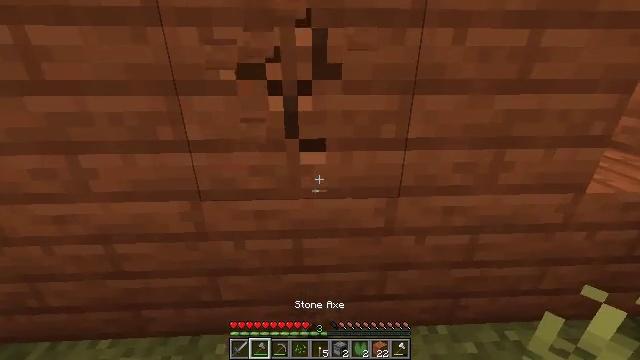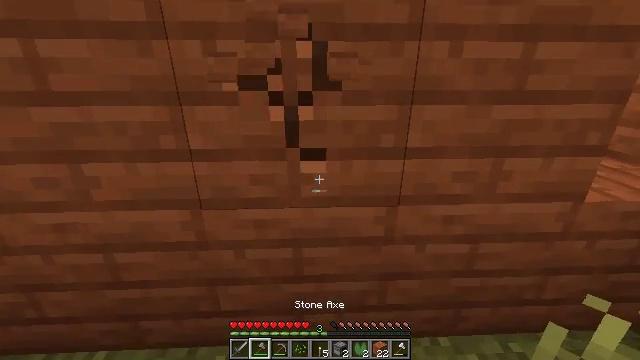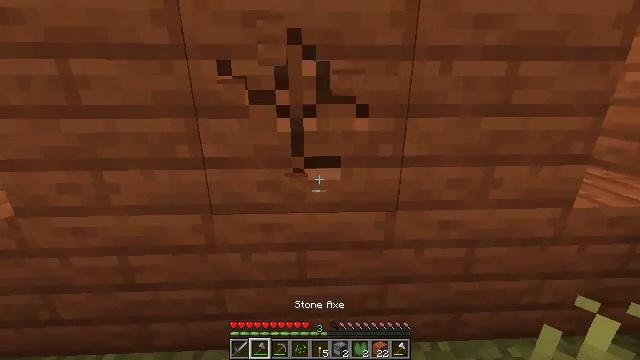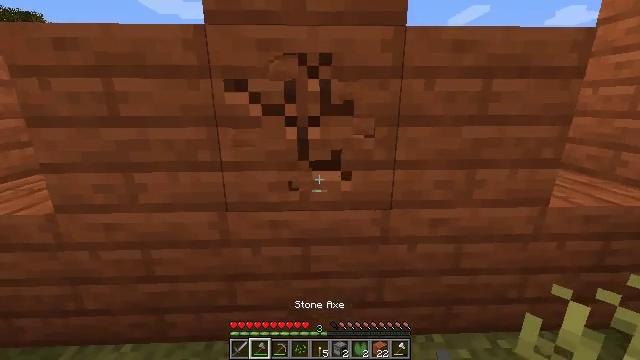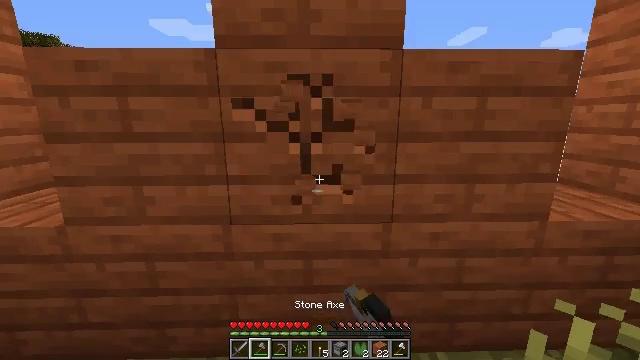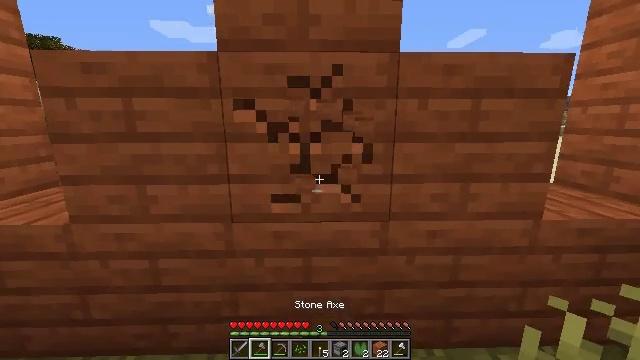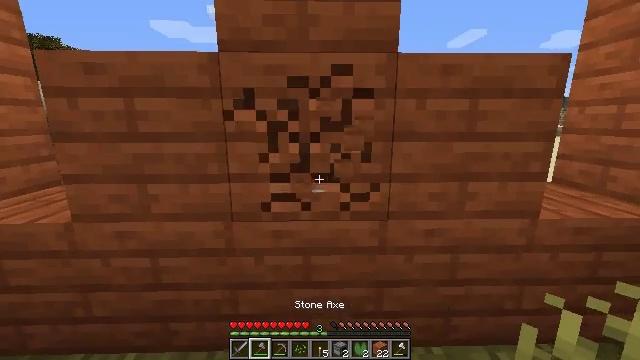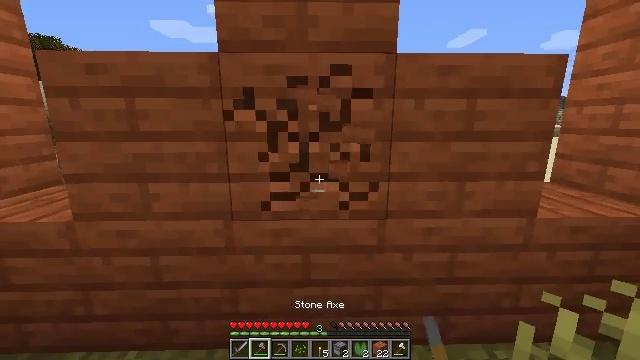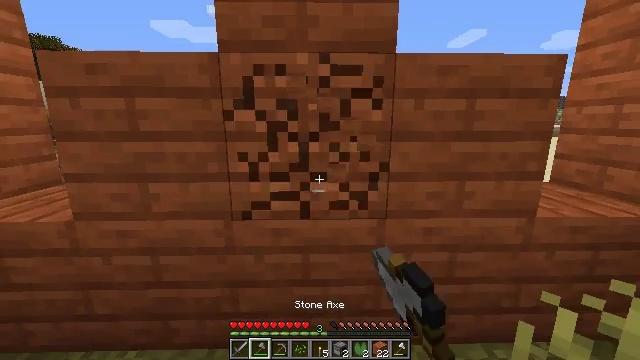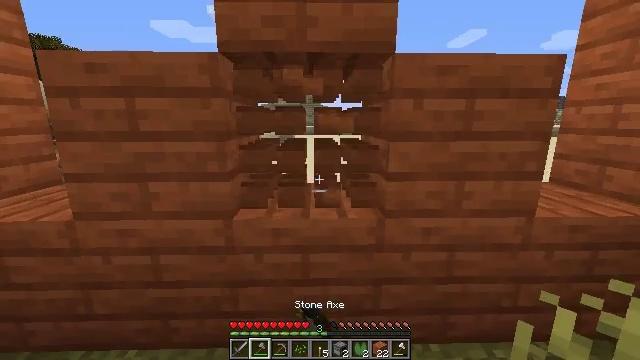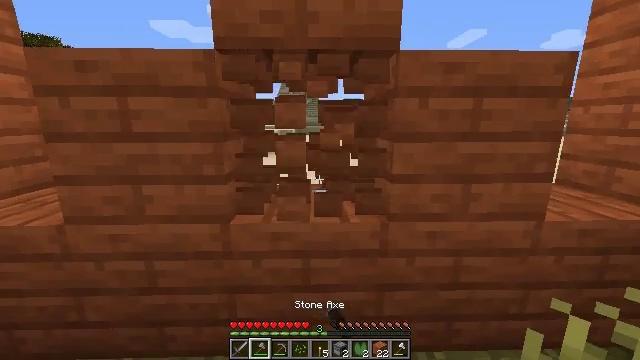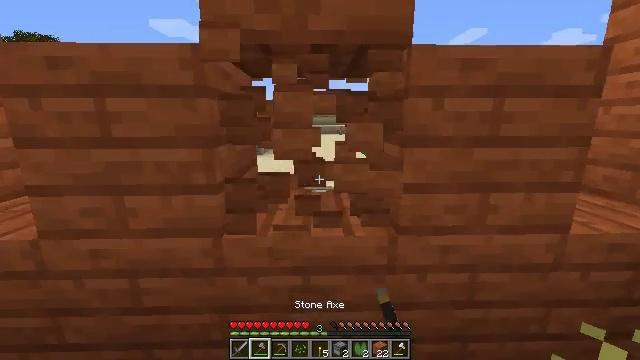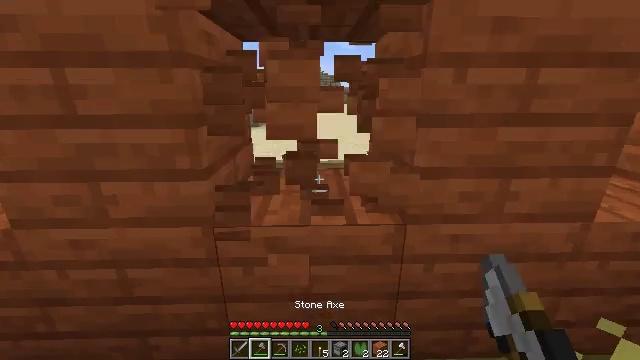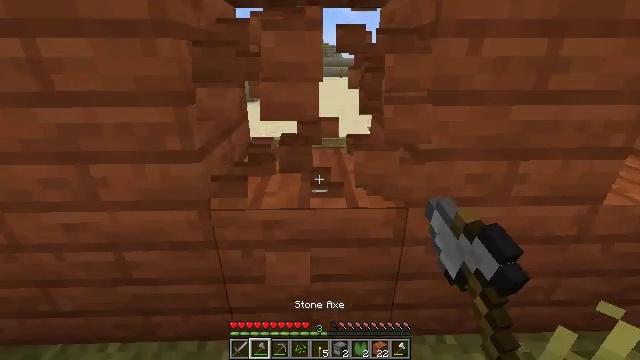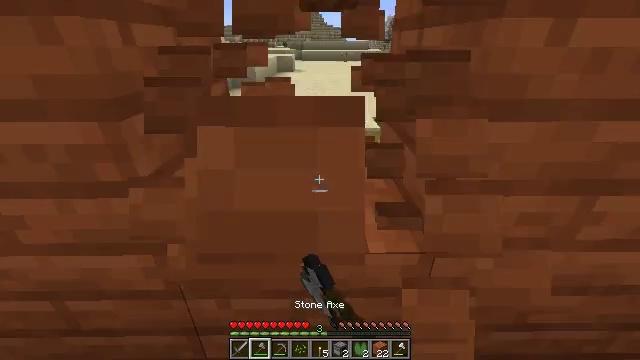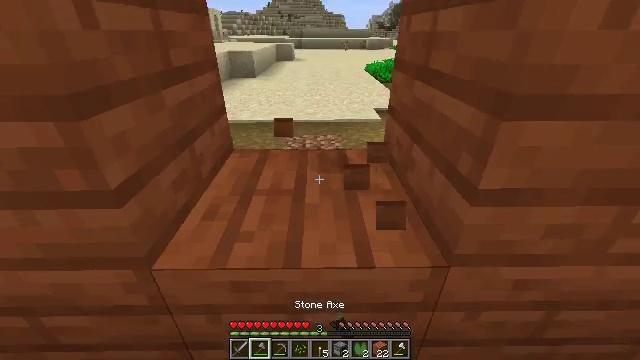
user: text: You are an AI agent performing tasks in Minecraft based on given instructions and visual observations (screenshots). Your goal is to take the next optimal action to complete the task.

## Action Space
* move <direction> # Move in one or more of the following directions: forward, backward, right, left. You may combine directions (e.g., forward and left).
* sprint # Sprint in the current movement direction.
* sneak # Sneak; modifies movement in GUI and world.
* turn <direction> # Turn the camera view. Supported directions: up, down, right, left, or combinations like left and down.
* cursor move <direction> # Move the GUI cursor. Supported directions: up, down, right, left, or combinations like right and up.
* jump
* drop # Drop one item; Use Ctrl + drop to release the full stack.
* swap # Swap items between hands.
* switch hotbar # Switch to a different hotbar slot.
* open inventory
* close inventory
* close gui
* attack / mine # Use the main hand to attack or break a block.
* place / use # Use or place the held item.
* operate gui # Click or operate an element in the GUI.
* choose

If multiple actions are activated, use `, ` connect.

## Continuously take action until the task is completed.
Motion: motion action
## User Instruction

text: Break the existing acacia planks.
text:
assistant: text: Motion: move back, turn up, attack / mine
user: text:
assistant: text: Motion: move back, turn up, attack / mine
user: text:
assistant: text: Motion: turn up, attack / mine
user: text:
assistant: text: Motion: turn up, attack / mine
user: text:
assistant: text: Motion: attack / mine
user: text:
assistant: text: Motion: attack / mine
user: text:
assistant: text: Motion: attack / mine
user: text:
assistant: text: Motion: attack / mine
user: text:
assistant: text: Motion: attack / mine
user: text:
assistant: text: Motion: move forward, attack / mine
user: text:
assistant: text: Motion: move forward, attack / mine
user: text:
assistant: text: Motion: move forward, turn down, attack / mine
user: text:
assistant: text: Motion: move forward, turn down, attack / mine
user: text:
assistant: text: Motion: move forward, turn down, attack / mine
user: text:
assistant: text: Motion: turn down, attack / mine
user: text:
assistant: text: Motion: turn down, attack / mine
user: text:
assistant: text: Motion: turn down, attack / mine
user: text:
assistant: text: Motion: attack / mine
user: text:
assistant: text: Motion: attack / mine
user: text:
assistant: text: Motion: attack / mine
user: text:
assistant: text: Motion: attack / mine
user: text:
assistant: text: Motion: attack / mine
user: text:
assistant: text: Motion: attack / mine
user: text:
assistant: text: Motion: attack / mine
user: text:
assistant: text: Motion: attack / mine
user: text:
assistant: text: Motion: attack / mine
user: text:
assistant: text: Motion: attack / mine
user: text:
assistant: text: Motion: move back, attack / mine
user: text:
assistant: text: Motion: move back, attack / mine
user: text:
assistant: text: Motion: move back, attack / mine